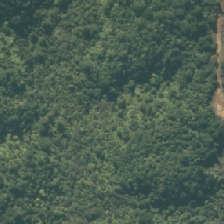
Land cover: broadleaved_indigenous_hardwood